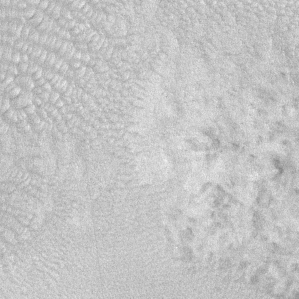
Label: frost